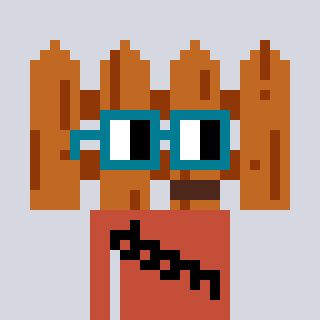
a pixel art character with square dark green glasses, a fence-shaped head and a rust-colored body on a cool background